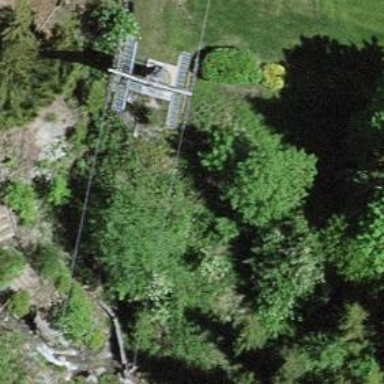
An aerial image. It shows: Pylon for aerialway.